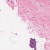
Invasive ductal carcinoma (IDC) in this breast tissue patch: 0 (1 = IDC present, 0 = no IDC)